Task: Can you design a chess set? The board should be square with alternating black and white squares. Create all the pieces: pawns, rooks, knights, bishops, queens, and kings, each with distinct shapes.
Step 2359:
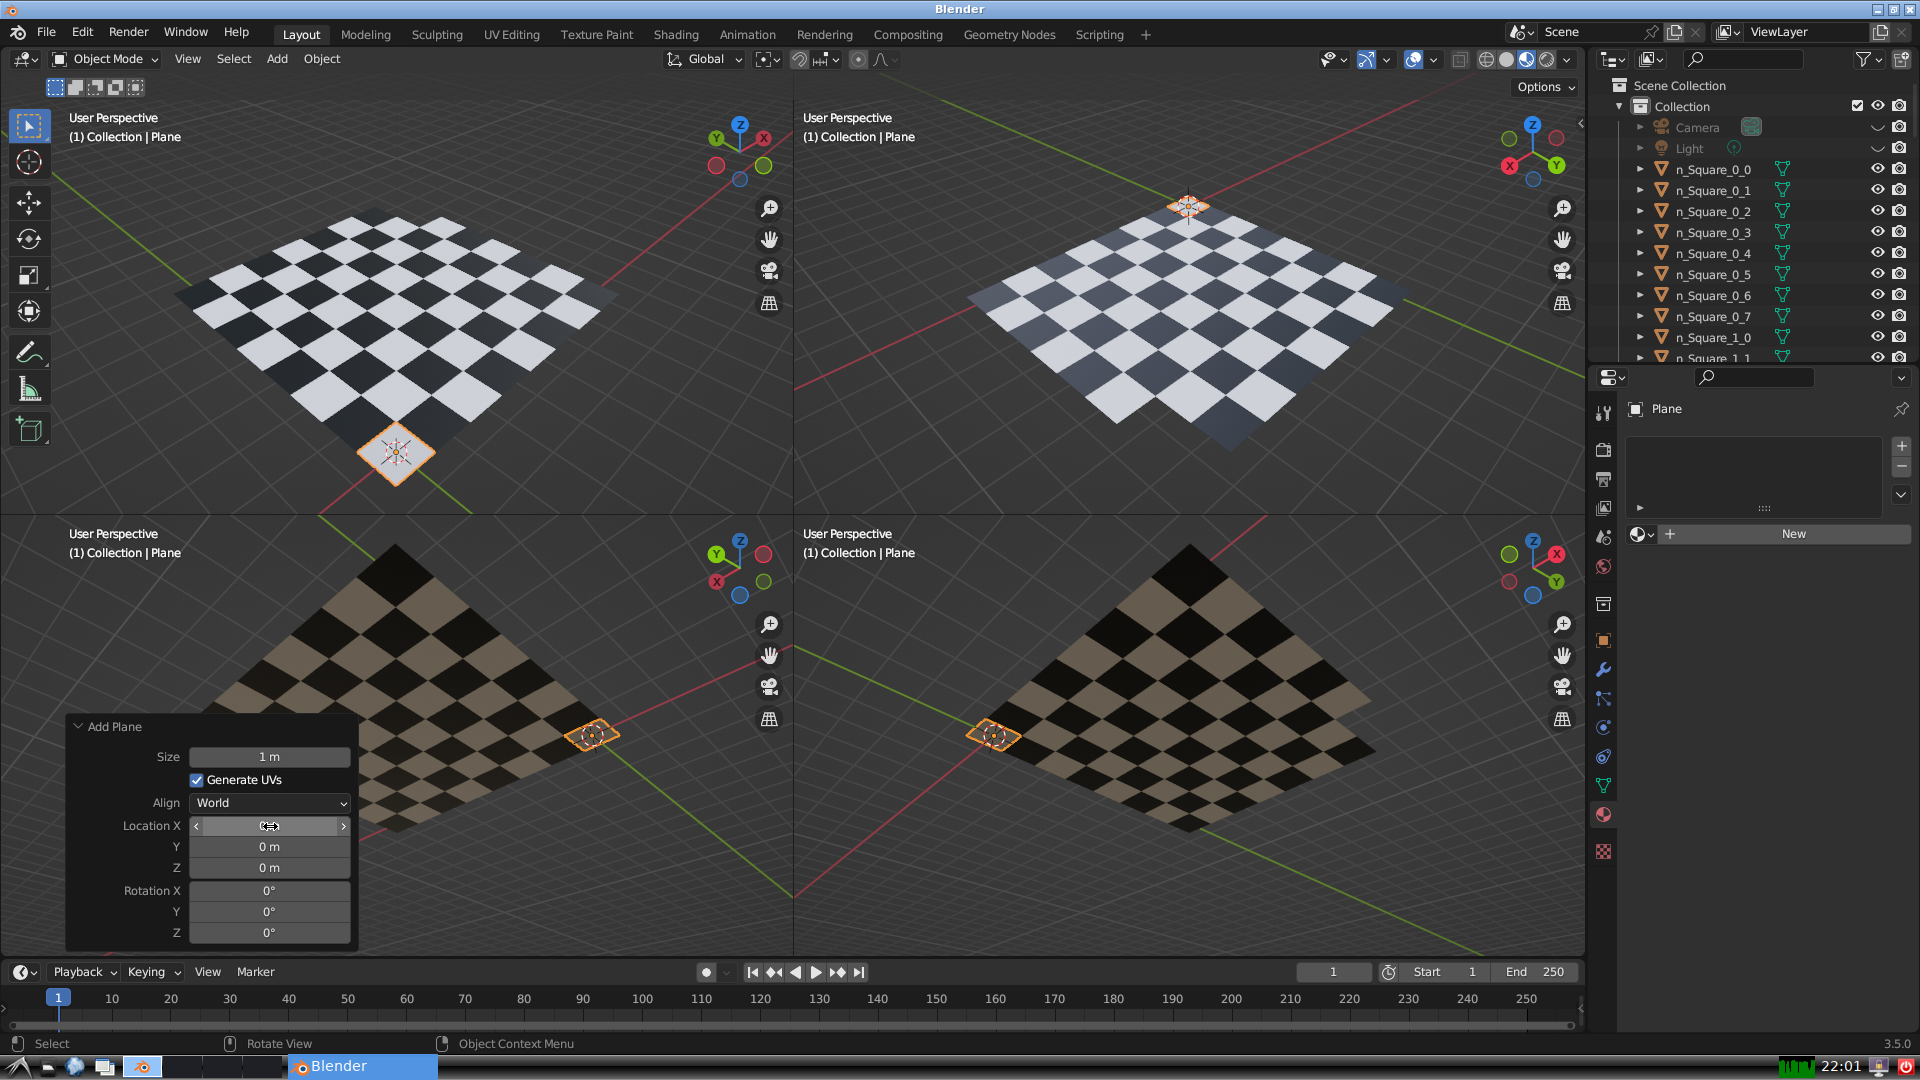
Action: click: no